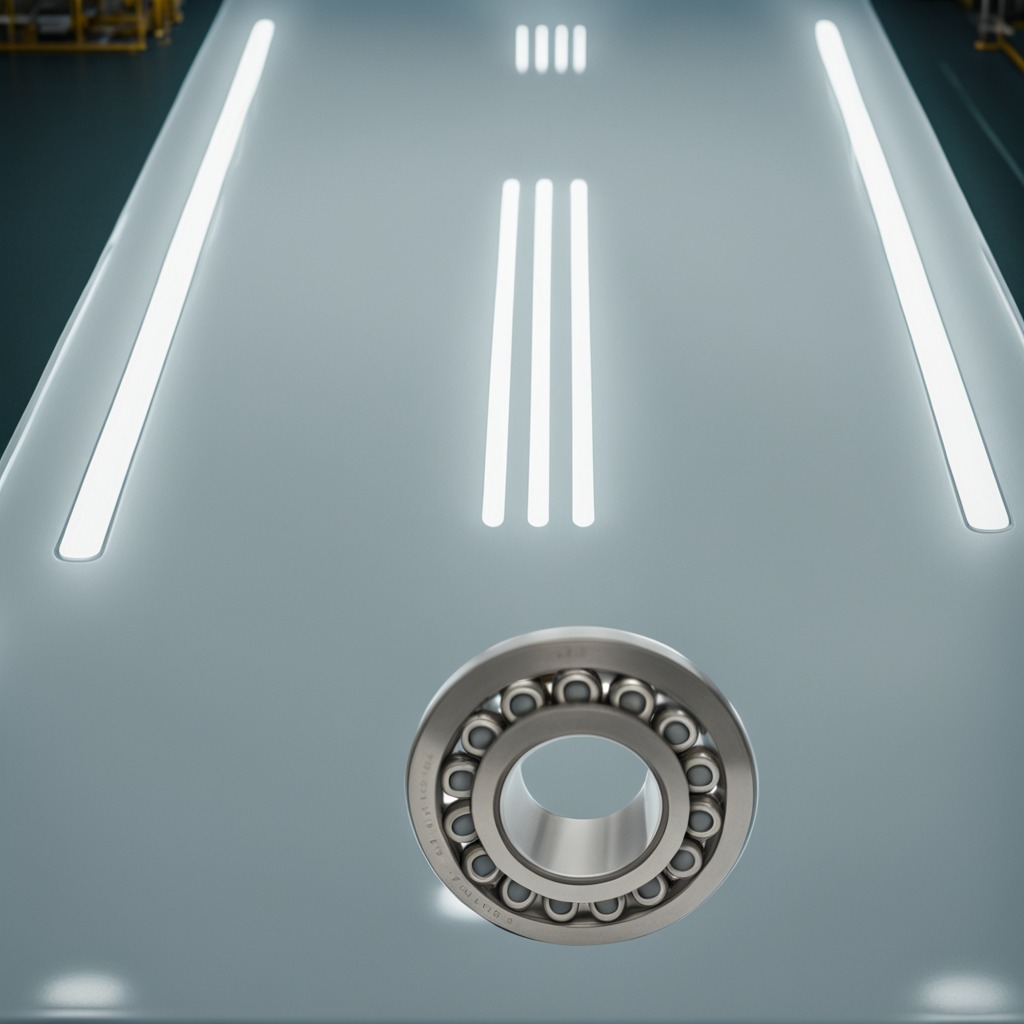
A metal ball bearing is lying on a high-gloss table in a ship maintenance bay industrial lighting.